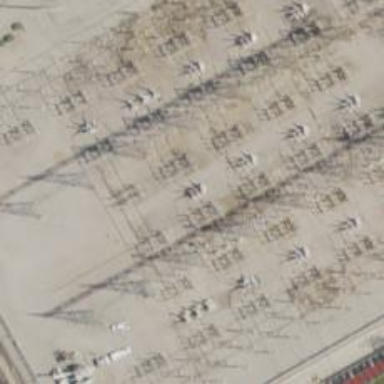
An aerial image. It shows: Switch used for power control.